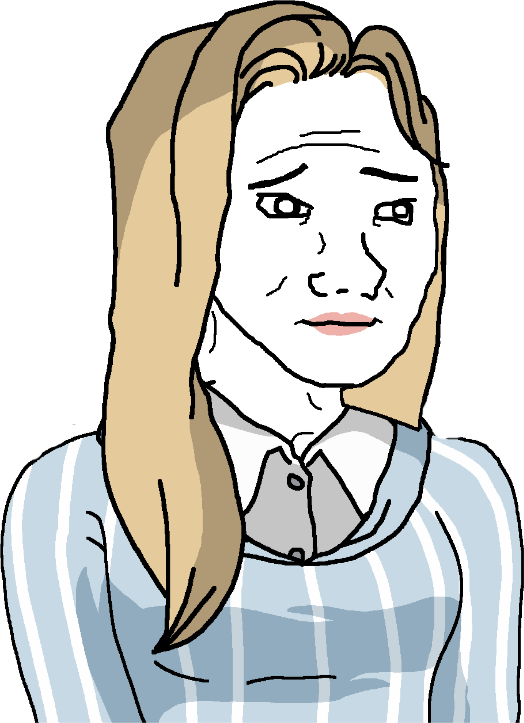
Label: 5_Trad_Wife